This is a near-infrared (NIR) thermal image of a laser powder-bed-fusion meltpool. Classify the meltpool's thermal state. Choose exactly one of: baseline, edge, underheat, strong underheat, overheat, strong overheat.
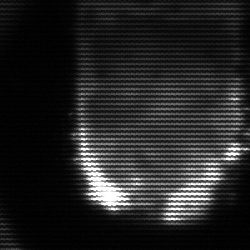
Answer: baseline